Question: I am currently working on an Android OpenGL ES 2.0 2D game and I need to implement scrolling scoreboard, something like this:

but when there are so many players they overflow from the specified region (white). When I implement scrolling (using Matrix translation), the same problem happens on top of the list. Anyone can help me?
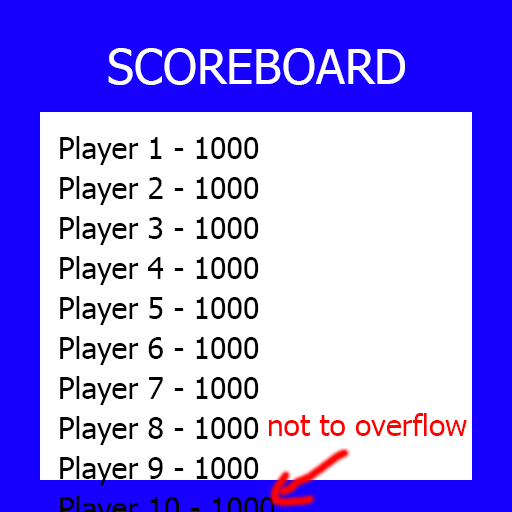
Answer: One approach is to use the <URL>'.
Note the scissor is specified in coordinates.
Another approach would be to arrange the drawing such that the blue border is drawn on top of the text, either by setting the depth or drawing it last. (This assumes you're not drawing it with 'glClear()'.)